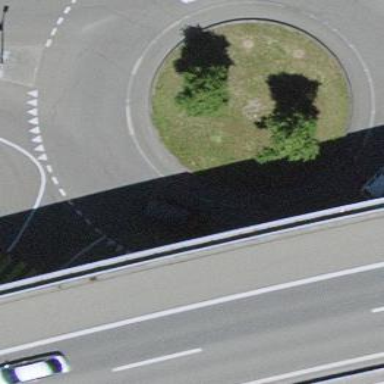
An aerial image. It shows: Secondary road with asphalt surface leading to roundabout. There is separate sidewalk for pedestrians.